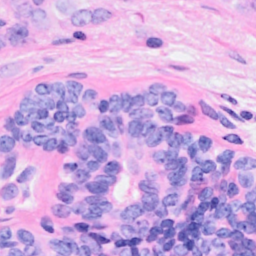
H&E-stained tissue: Breast